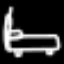
Label: bed